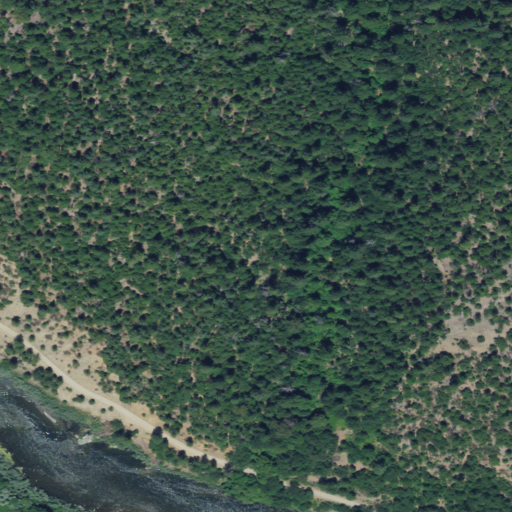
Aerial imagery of valley in California named Walker Gulch containing evergreen forest, open development, shrub, open water, grassland, herbaceous wetlands, and low intensity development